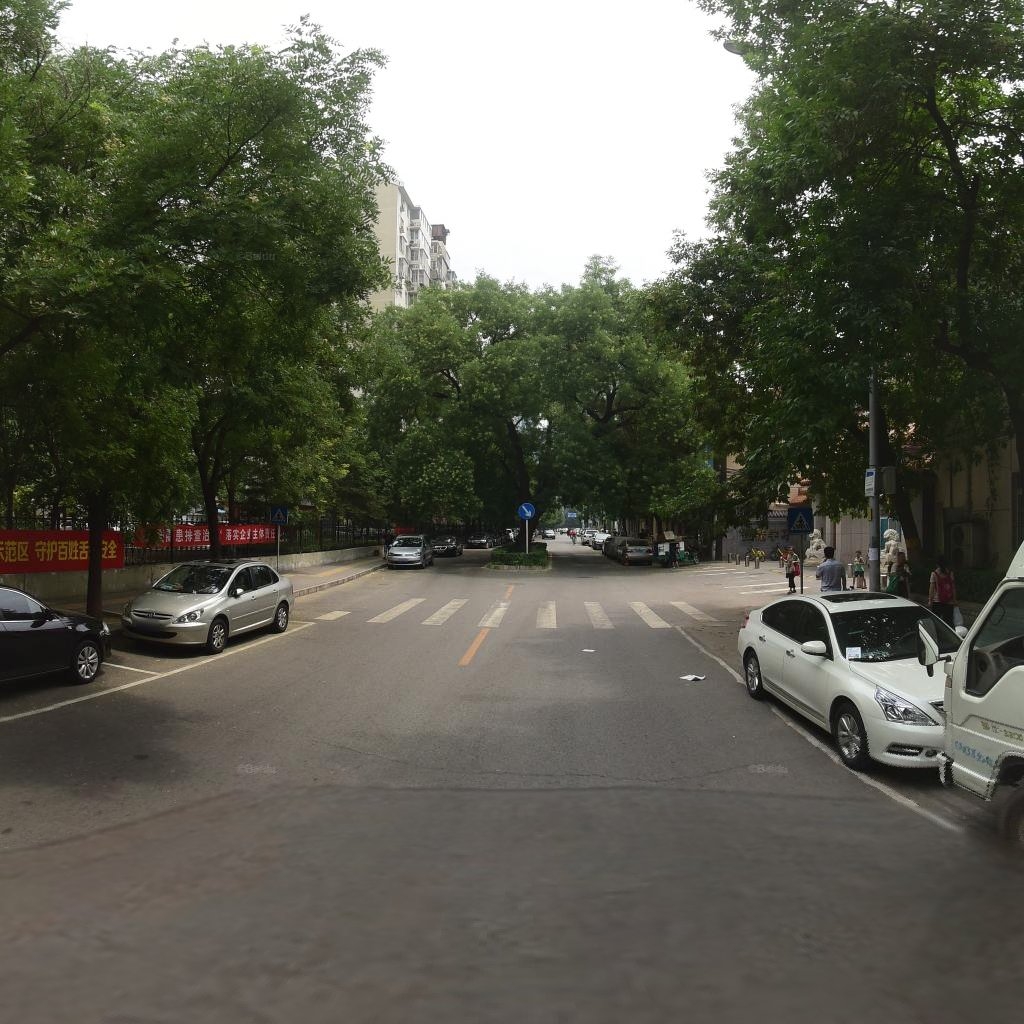
Region: Dongcheng
Road damage annotations: transverse crack